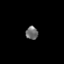
Tissue: skin
Cell type: Epithelial cells
Senescence score: 0.2863
Nuclear area (px): 156
Mean DAPI intensity: 111.814